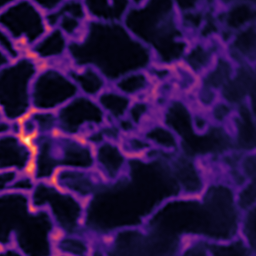
Label: Super-resolution ER image